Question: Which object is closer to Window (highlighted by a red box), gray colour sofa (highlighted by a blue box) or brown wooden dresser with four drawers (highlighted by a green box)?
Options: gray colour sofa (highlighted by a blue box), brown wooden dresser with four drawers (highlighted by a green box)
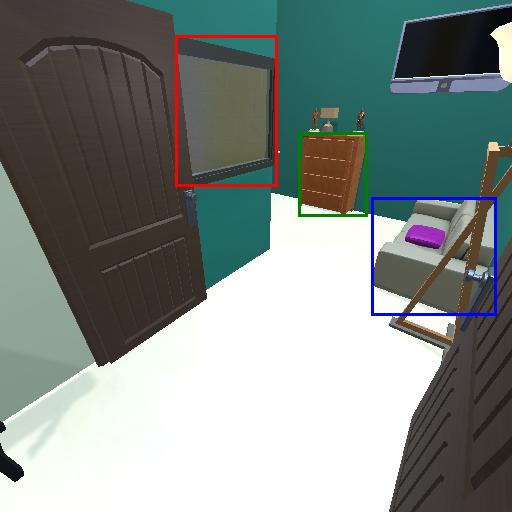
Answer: gray colour sofa (highlighted by a blue box)